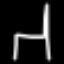
Label: chair